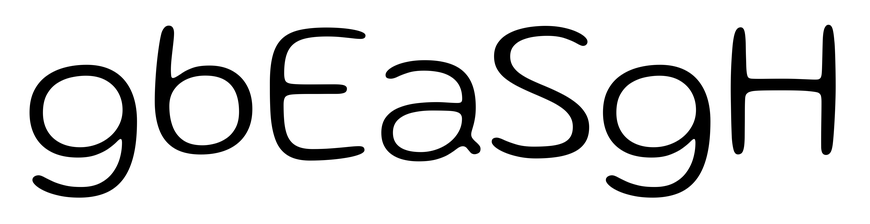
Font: Gluten_ExtraLight